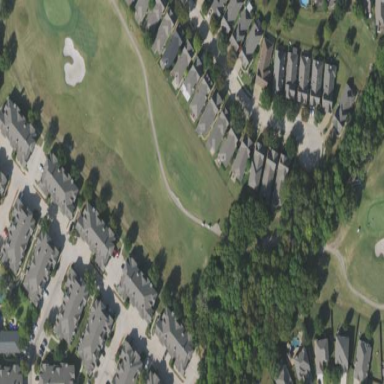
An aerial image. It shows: Area of rough grass used for golf.